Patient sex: M
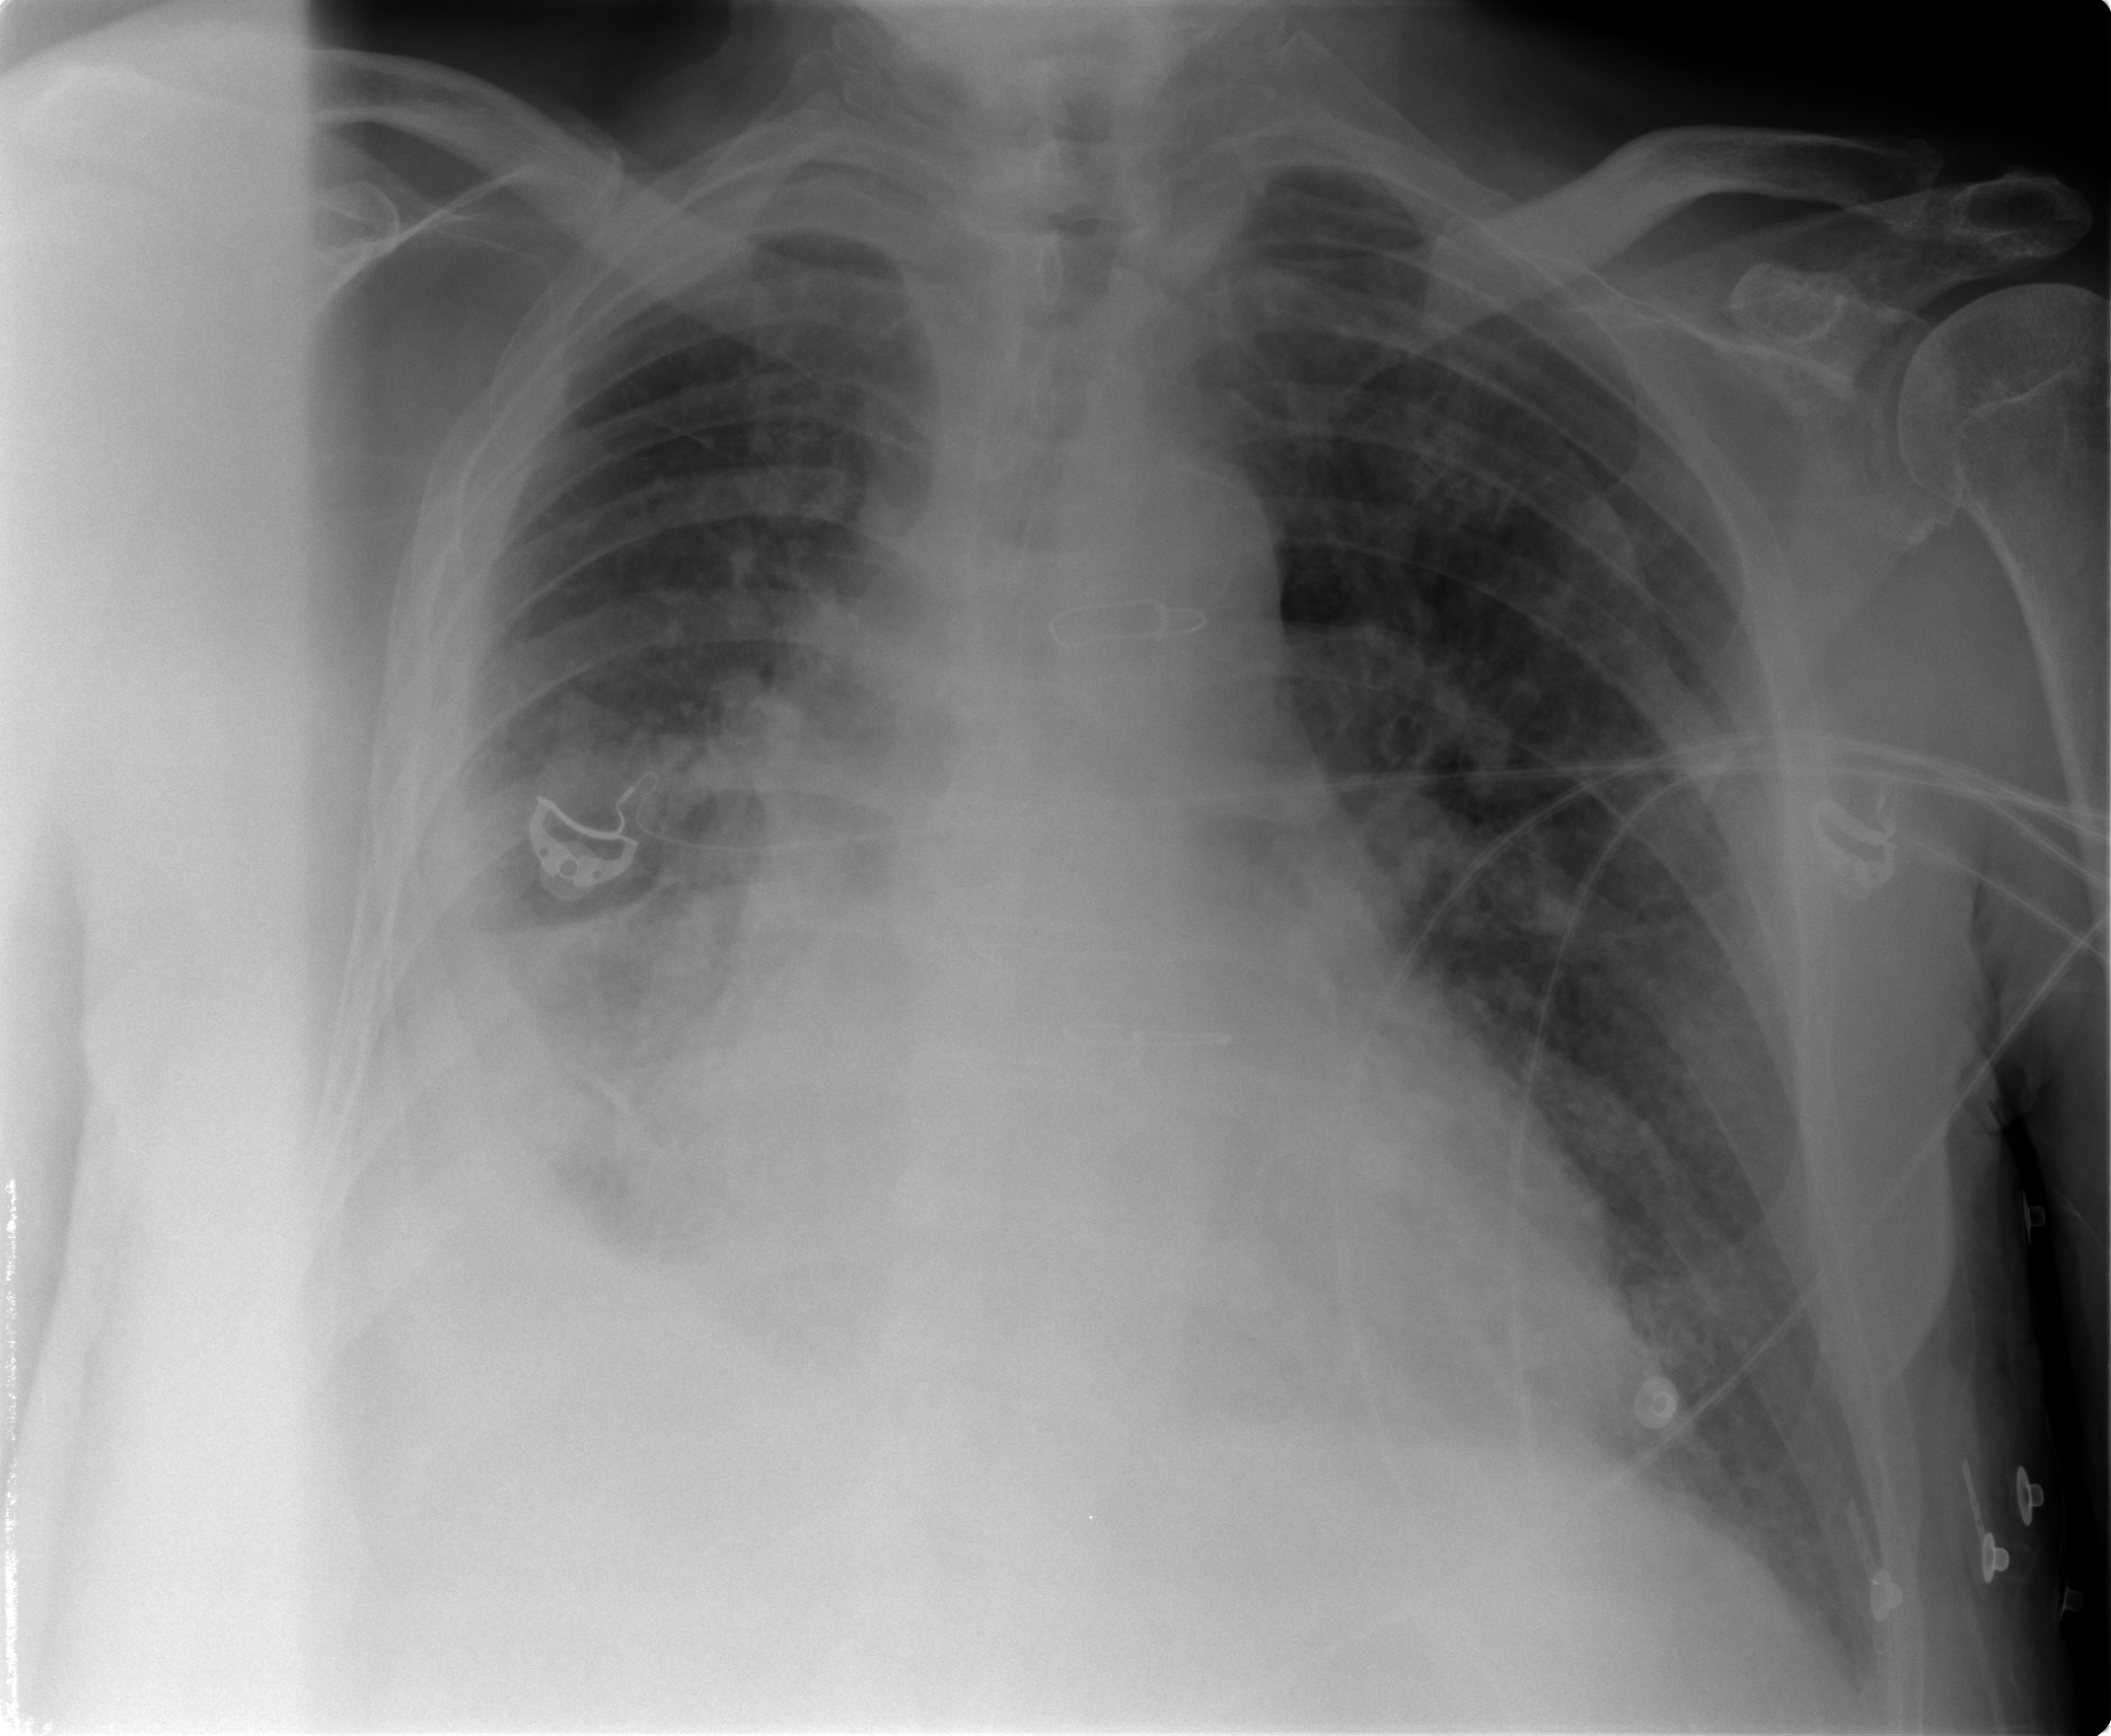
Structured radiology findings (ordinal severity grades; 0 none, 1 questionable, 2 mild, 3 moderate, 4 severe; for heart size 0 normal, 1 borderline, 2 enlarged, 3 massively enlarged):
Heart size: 2
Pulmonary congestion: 2
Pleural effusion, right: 3
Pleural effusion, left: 0
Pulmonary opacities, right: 0
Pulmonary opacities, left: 0
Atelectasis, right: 2
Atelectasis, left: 1